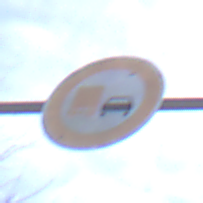
Verkehrszeichen: UeberholverbotKraftfahrzeuge
Umgebung: Outdoor, Urban
Tageszeit: MorningAfternoon
Wetter: PartlyCloudy
Licht: Natural
Jahreszeit: NotSpecified
Kontrast: MediumContrast